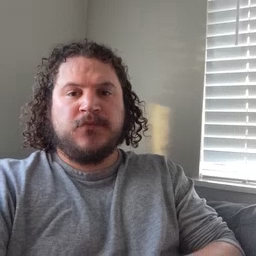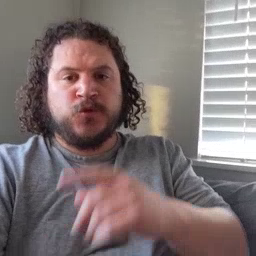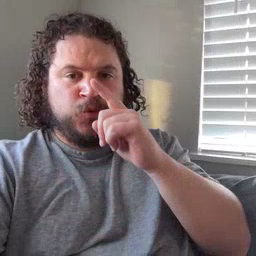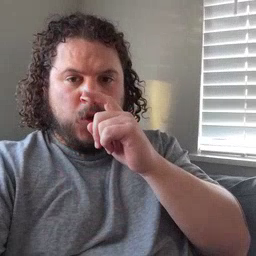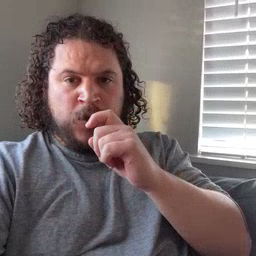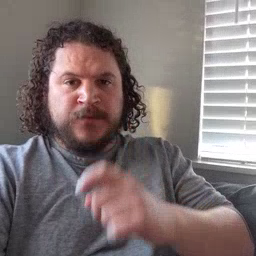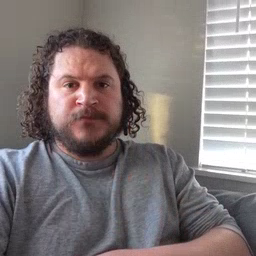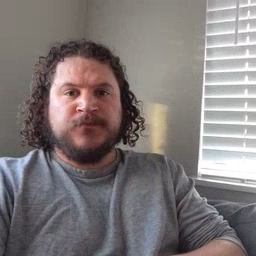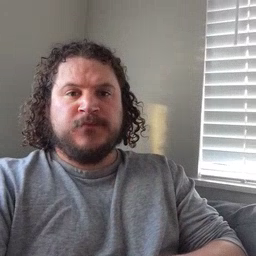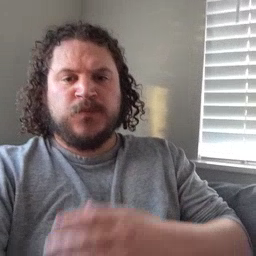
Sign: doll